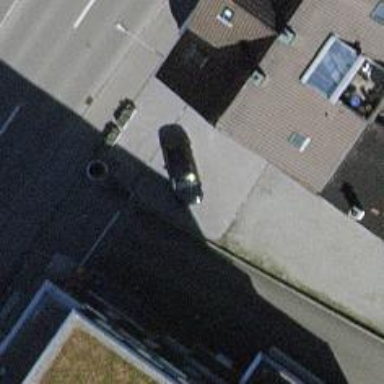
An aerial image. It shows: Lift gate barrier.